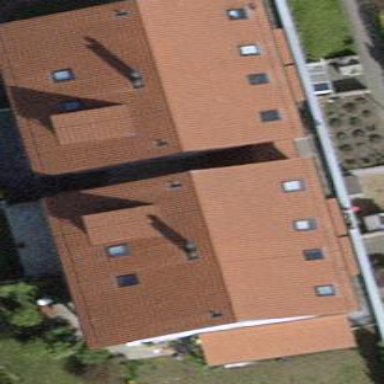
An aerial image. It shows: Terrace building.